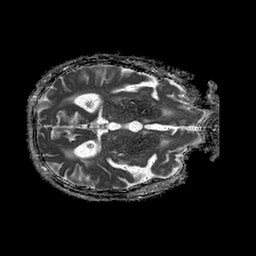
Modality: ADC
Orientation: axial
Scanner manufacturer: philips
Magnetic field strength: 1.5 T
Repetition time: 4.6 s
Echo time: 0.08517 s